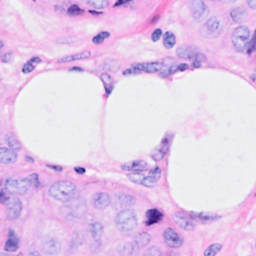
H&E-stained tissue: Breast